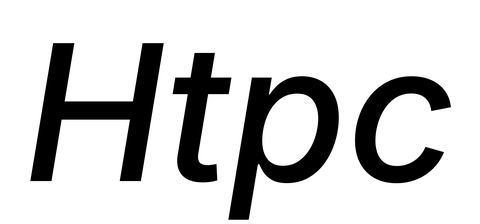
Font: Inter-Italic_Medium_Italic